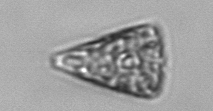
Label: Licmophora